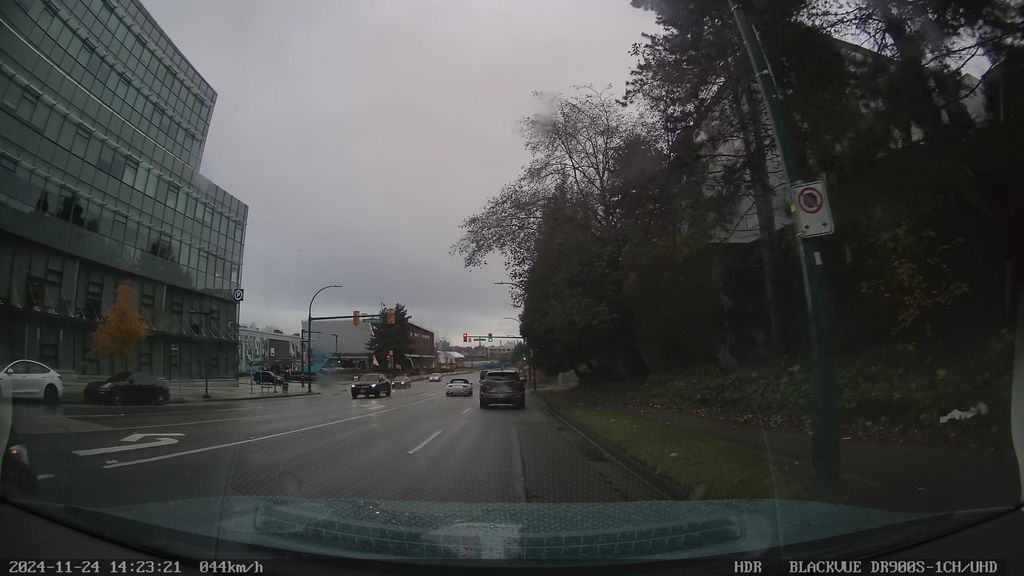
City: vancouver